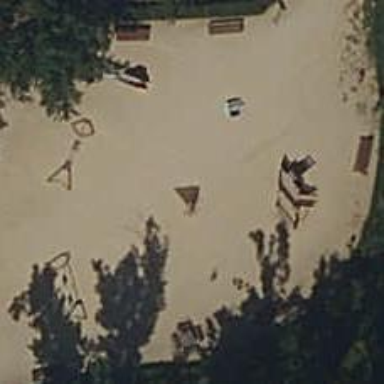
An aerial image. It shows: Playground area for leisure land.